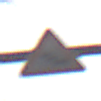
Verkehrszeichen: Stau
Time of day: Midday
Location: Outdoor (Nature)
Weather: PartlyCloudy
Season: NotSpecified
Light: Natural